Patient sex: F
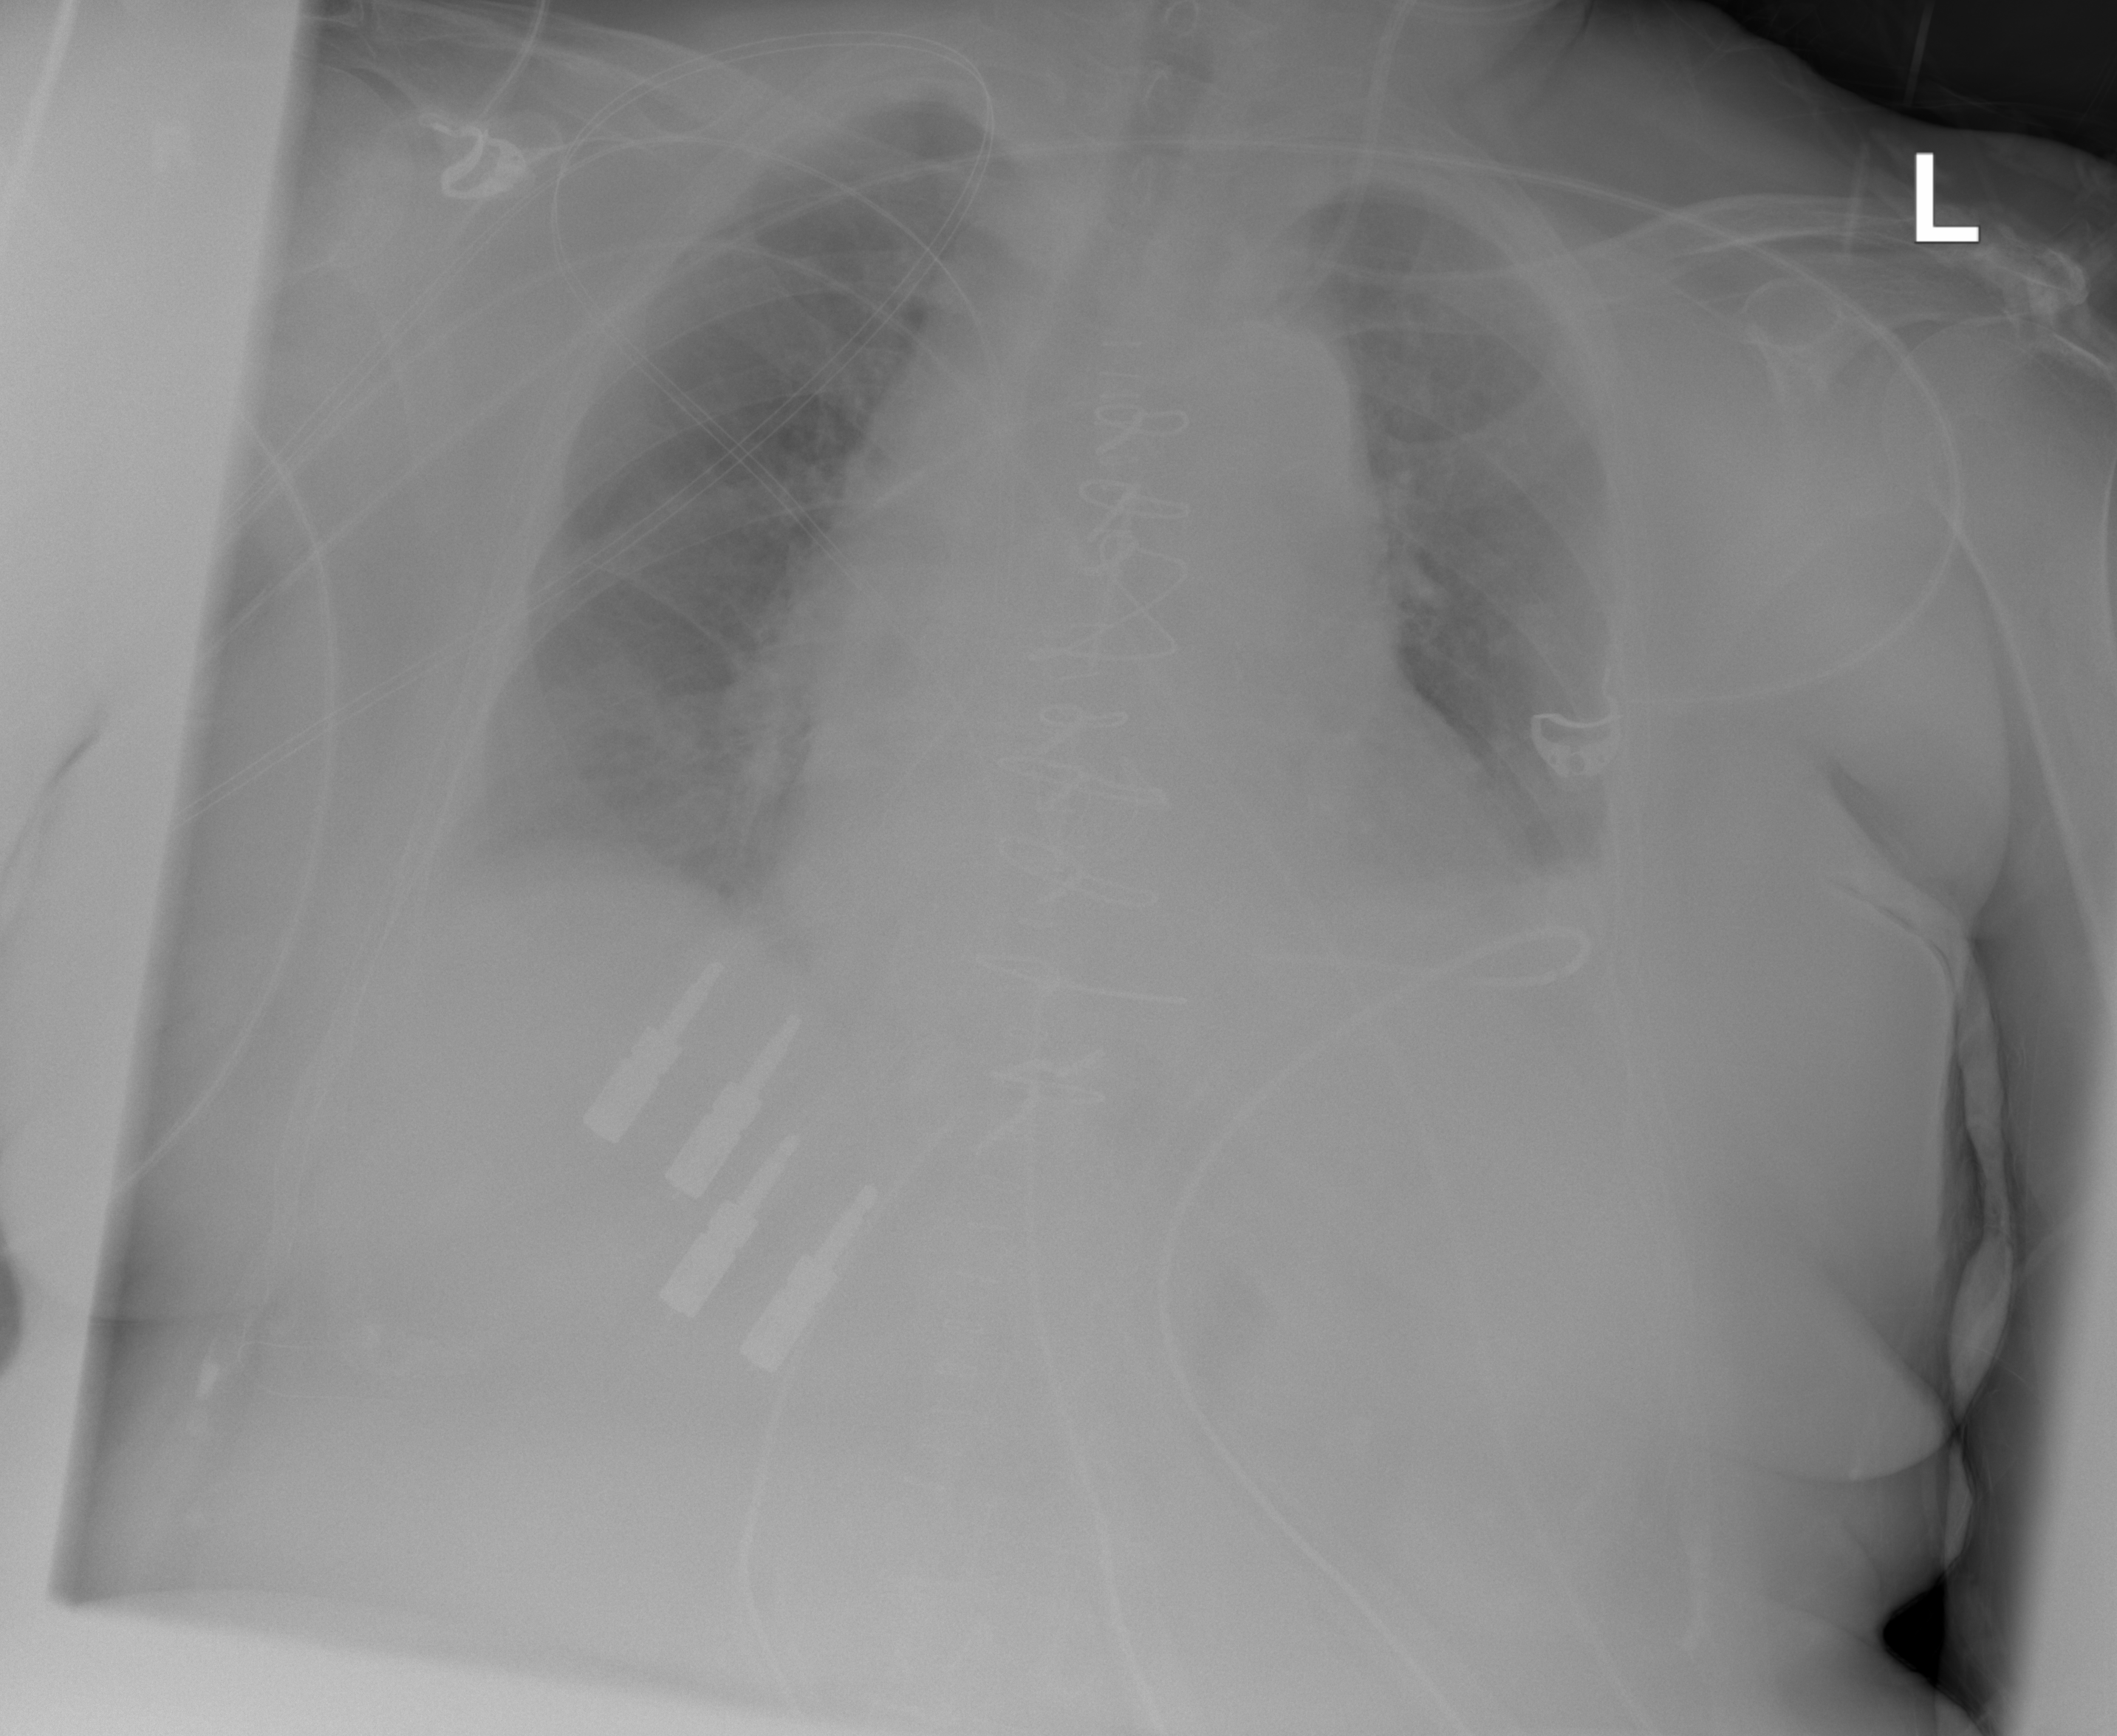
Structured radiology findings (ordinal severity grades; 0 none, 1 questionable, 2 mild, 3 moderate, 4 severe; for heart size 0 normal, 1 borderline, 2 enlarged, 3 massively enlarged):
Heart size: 2
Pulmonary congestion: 1
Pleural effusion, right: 2
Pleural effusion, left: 2
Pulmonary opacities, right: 1
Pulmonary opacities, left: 0
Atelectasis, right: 2
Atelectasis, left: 2